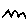
Label: zigzag